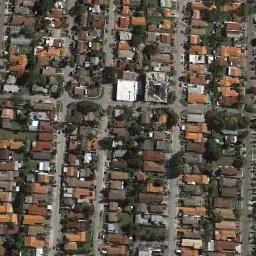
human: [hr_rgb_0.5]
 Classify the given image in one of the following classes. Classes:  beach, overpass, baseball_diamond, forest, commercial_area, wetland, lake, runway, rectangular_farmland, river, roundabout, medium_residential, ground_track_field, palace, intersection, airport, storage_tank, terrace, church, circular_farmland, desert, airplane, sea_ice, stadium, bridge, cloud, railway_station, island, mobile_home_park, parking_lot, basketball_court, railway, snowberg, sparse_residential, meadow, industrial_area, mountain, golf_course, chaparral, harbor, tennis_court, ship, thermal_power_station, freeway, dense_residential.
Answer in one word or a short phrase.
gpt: dense_residential